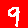
Digit: 9